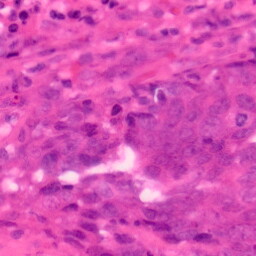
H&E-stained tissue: Colon